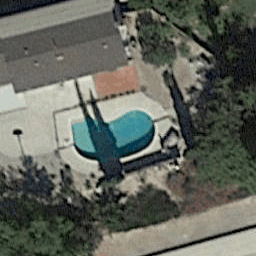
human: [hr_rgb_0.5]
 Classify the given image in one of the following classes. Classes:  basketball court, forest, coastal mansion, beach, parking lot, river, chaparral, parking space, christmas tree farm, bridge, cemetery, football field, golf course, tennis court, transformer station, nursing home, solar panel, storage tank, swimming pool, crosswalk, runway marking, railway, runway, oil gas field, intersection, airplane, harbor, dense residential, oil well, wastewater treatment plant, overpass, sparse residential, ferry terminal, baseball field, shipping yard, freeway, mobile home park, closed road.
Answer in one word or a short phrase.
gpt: swimming pool